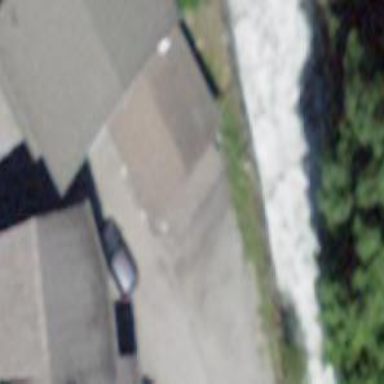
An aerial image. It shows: House with gabled roof oriented across.